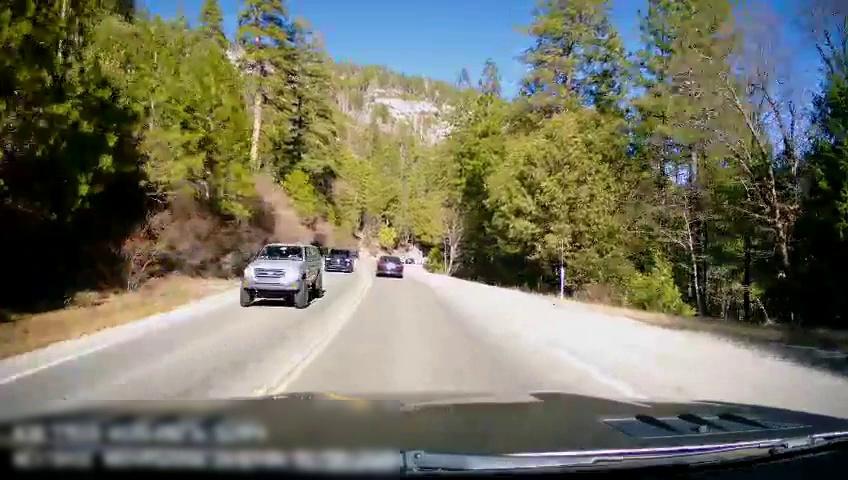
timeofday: Day
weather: Sunny
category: Drivable Space
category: Vehicles | Car
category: Vehicles | SUV
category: Vehicles | Car
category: Lanes | Opposite Lane
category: Lanes | Opposite Lane
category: Lanes | Current Lane
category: Lanes | Current Lane